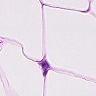
Metastatic tissue present: no